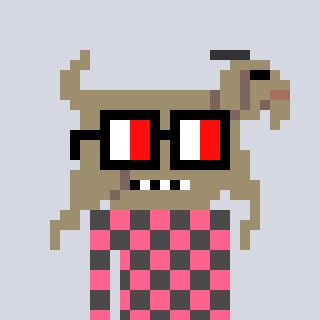
a pixel art character with square glasses with black frames and red eyes, a goat-shaped head and a grayscale-colored body on a cool background